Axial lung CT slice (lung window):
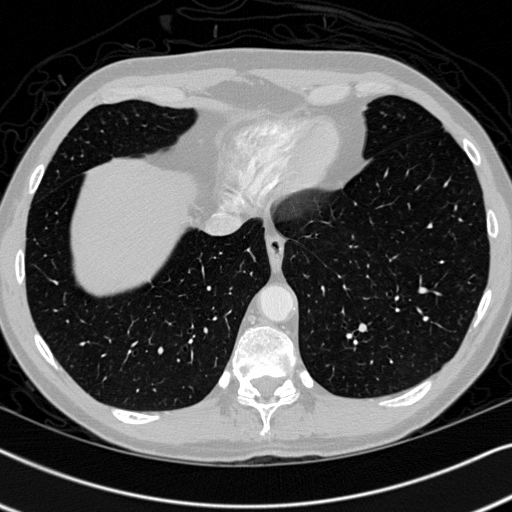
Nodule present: no